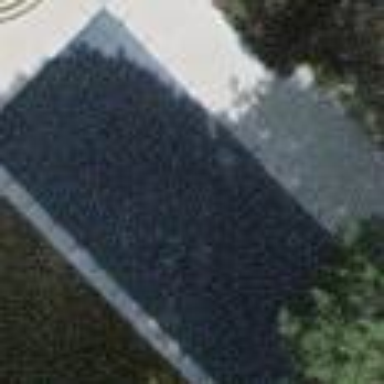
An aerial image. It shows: Outdoor swimming pool in leisure land.